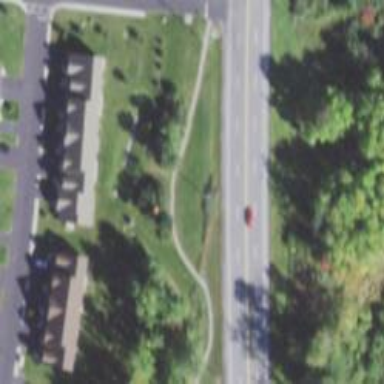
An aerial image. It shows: Footway along the road.